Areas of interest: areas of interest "Park and greenspace"
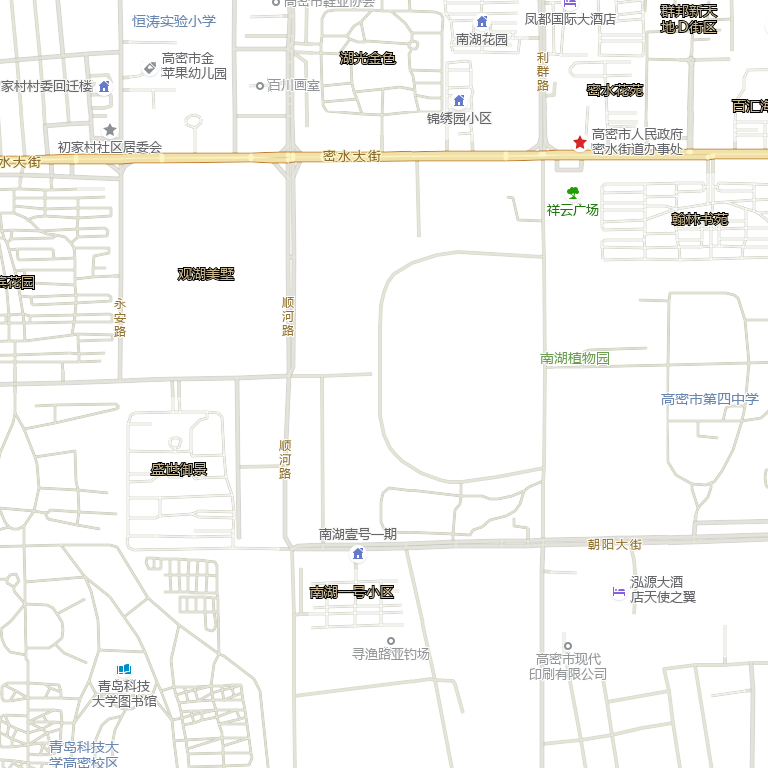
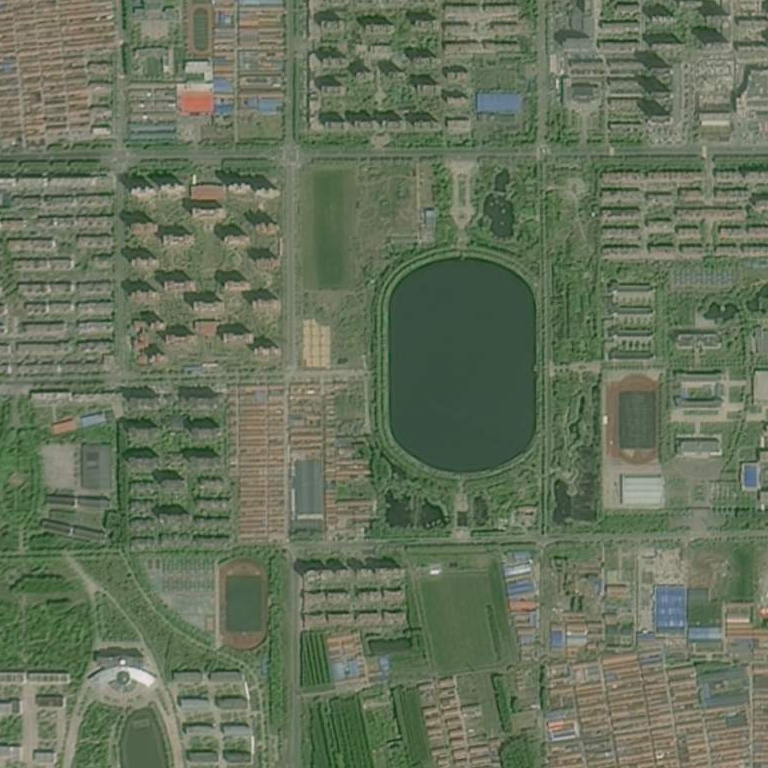